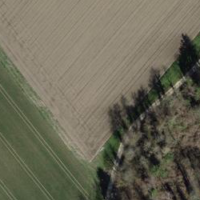
EUNIS habitat code: 52
Species observed at this site:
Euphorbia cyparissias